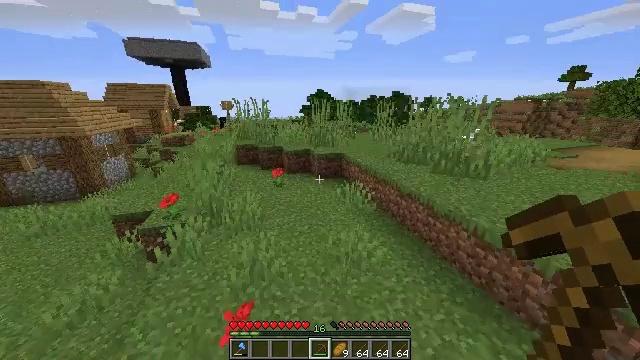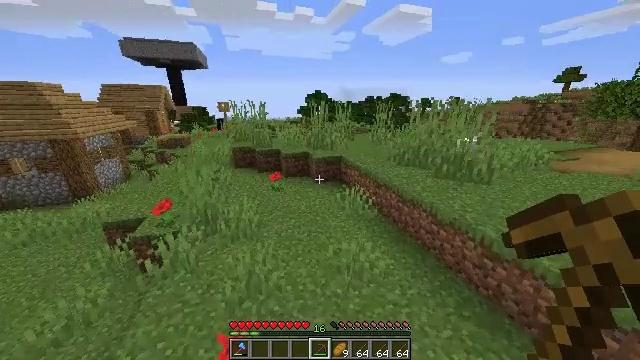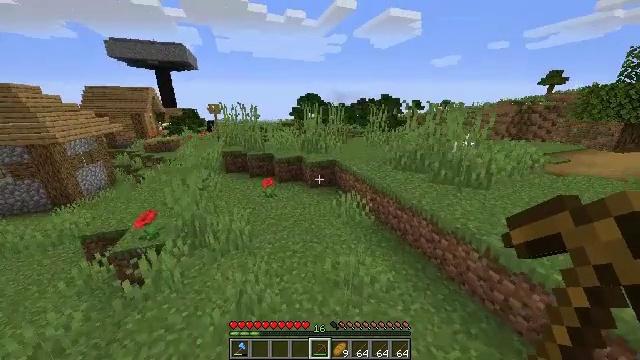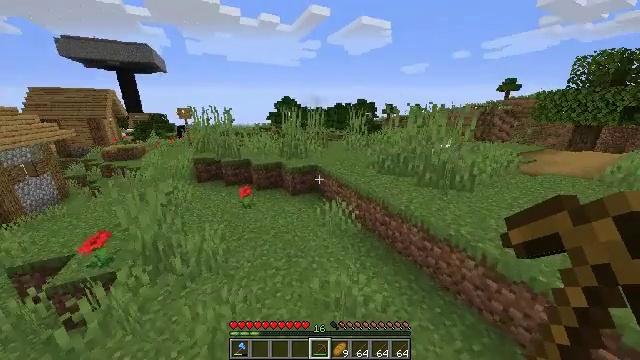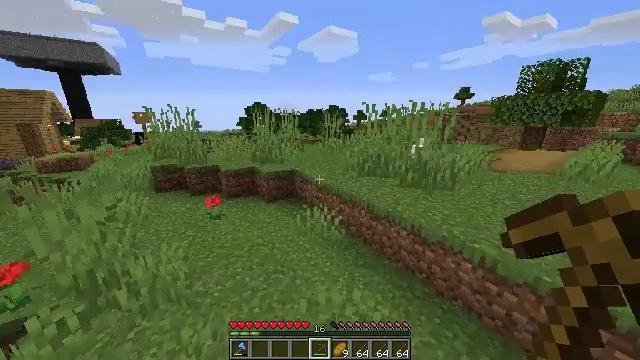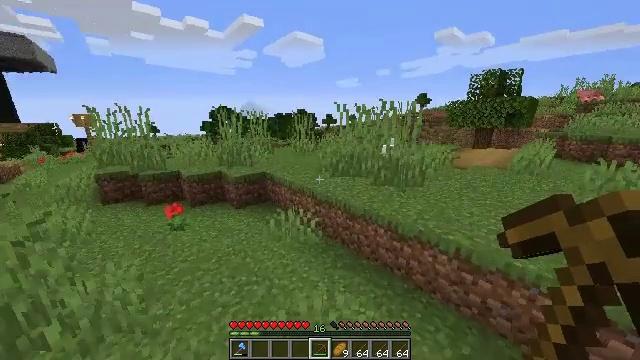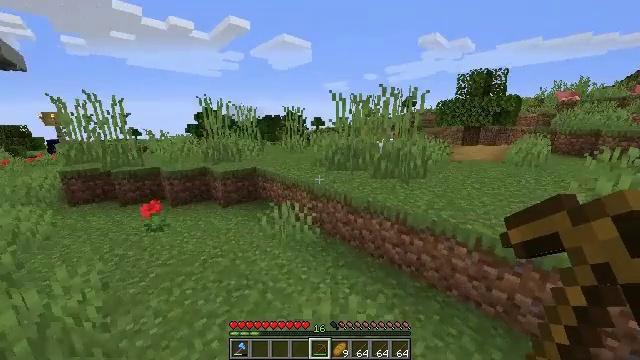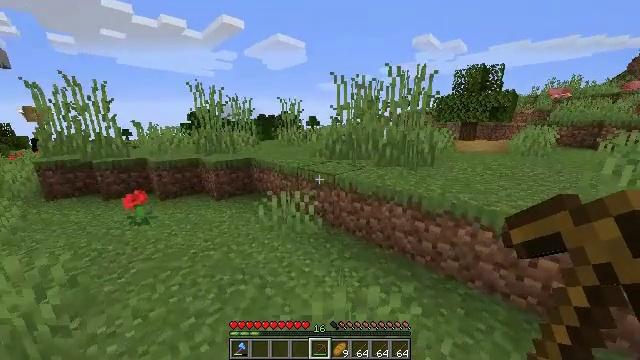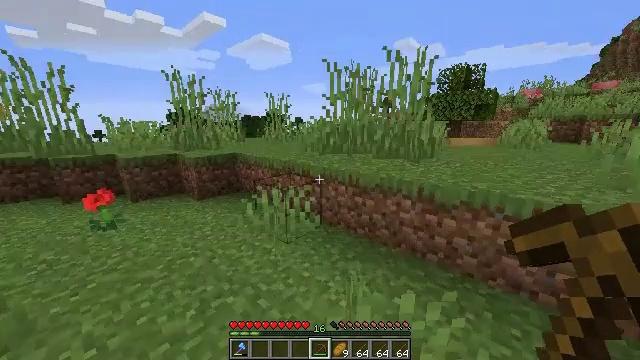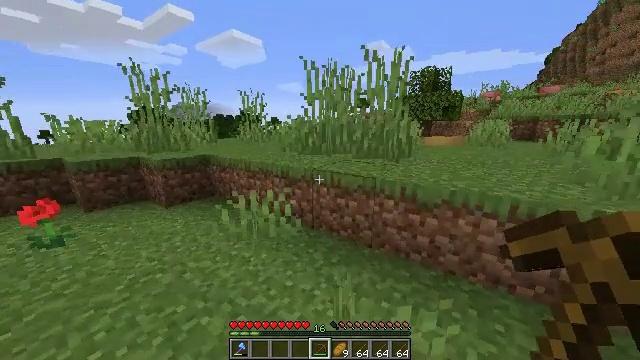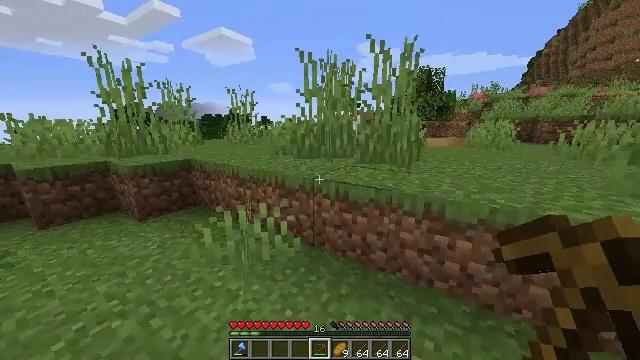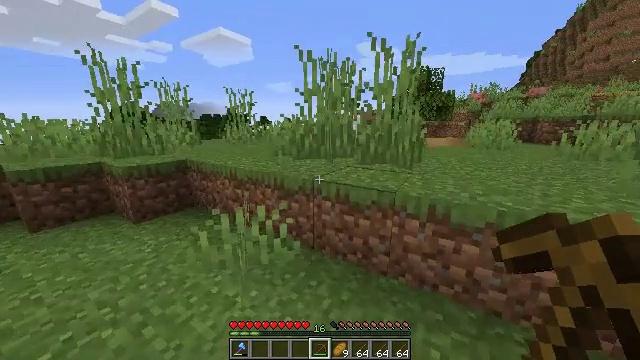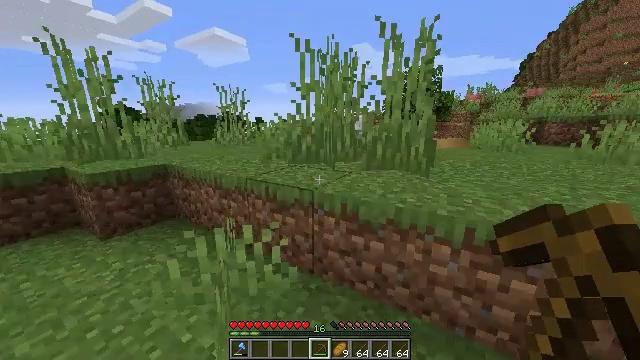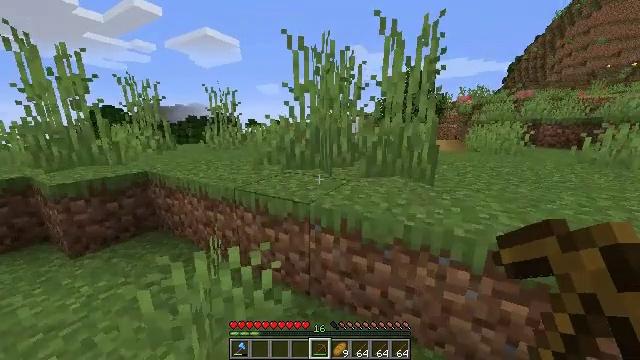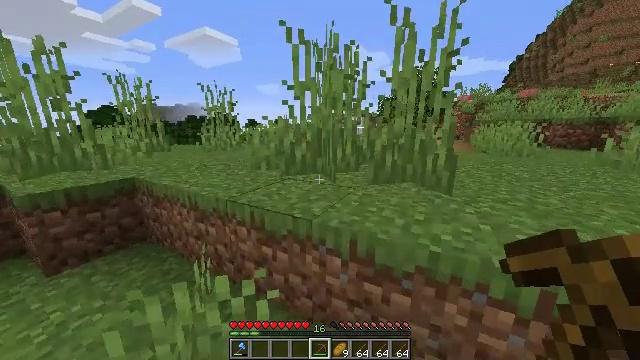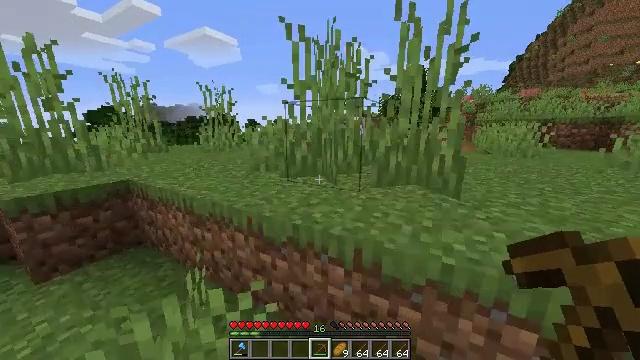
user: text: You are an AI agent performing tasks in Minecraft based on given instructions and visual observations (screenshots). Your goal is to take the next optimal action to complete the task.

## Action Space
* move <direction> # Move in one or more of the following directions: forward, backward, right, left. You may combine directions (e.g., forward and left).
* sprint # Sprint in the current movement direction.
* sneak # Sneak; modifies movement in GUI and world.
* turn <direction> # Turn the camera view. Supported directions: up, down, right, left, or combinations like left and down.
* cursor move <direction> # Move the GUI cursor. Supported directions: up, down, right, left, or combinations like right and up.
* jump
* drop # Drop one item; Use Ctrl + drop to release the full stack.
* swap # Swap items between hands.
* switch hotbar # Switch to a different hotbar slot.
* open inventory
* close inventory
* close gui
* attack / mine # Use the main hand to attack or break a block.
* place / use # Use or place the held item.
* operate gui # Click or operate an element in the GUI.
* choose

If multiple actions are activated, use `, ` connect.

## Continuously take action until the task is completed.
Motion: motion action
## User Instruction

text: Break the netherrack block.
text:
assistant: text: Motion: move forward, sprint, jump
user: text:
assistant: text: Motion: move forward, sprint, turn right, jump
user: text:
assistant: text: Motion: move forward, sprint, turn right and up, jump
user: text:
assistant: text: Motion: move forward, sprint, turn right and up
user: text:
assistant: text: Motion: move forward, sprint, turn right and up
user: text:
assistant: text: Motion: move forward, sprint, turn right
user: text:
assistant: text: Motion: move forward, sprint, turn right
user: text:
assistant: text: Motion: move forward, sprint, turn right
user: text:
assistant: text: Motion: move forward, sprint, turn right
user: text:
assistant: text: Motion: move forward, sprint, turn right
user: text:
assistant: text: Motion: move forward, sprint
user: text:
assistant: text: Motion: move forward, sprint, turn right
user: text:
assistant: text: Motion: move forward, sprint, turn right
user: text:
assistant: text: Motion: move forward, sprint
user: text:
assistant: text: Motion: move forward, sprint
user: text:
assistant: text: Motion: move forward, sprint, jump
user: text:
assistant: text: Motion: move forward, sprint, jump
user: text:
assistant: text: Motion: move forward, sprint, turn down, jump
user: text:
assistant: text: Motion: move forward, sprint, turn left and down, jump
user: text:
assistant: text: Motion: move forward, sprint, turn left and down, jump
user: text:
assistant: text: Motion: move forward, sprint, turn left and down, jump
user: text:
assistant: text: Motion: move forward, sprint, turn left, jump
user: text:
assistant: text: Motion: move forward, sprint, jump
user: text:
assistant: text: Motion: move forward and move left, sprint, jump
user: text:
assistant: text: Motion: move forward and move left, sprint, jump
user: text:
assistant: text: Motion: move forward and move left, sprint, jump
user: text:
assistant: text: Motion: move forward and move left, sprint, jump
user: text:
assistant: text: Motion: move forward and move left, sprint, turn left and down, jump
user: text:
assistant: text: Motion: move forward and move left, sprint, jump
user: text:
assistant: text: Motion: move forward and move left, sprint, jump